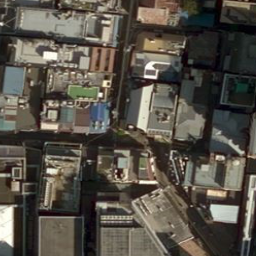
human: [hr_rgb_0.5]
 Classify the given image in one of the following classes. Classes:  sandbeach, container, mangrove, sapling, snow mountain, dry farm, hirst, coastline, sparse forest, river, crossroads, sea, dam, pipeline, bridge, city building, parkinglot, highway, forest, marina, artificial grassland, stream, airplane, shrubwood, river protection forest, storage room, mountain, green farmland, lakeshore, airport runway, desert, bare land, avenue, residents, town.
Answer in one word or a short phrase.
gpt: city building